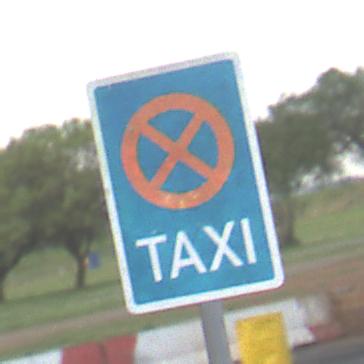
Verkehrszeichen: Taxenstand
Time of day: MorningAfternoon
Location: Outdoor (RoadRail)
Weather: PartlyCloudy
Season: NotSpecified
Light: Natural